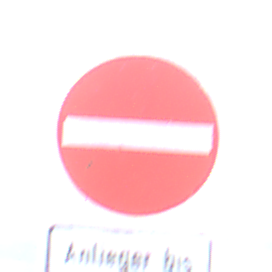
Verkehrszeichen: VerbotDerEinfahrt
Zusatzzeichen unten: SonstigeFahrzeugePersonengruppenFrei3
Umgebung: Outdoor, Nature
Tageszeit: MorningAfternoon
Wetter: PartlyCloudy
Licht: Natural
Jahreszeit: NotSpecified
Kontrast: HighContrast